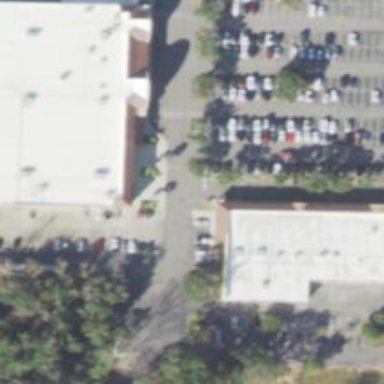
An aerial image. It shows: Parking space is available.